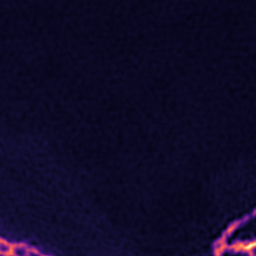
Label: Super-resolution ER image